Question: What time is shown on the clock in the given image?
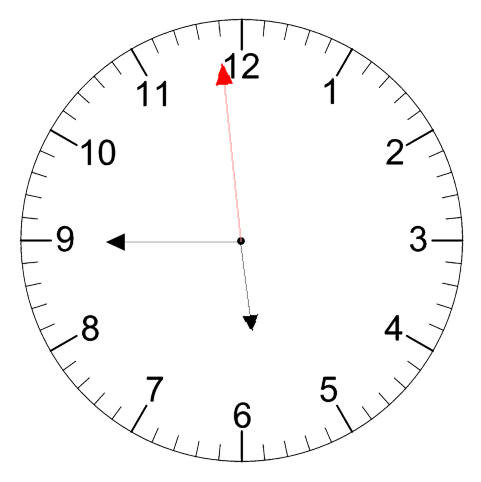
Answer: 05:44:59